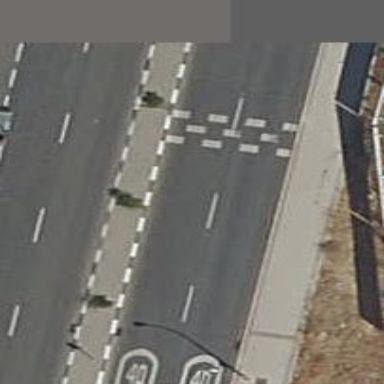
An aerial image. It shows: Rumble strip for traffic calming.